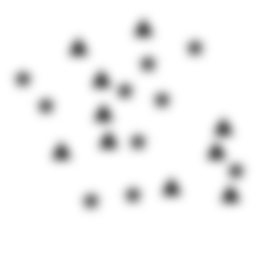
Squares: 0
Triangles: 10
Stars: 10
Total shapes: 20